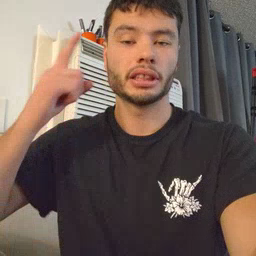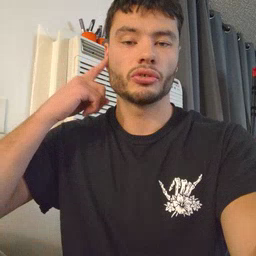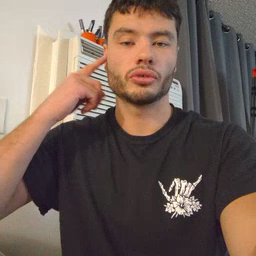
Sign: ear